Question:
As shown in the screenshot, my second textLabel and textField got push down
after I add the textarea on the left.
I want to keep my second textLabel and textField just underneath my first textLabel and textField while maintianing the TextLabal and textArea on the left. How can I achieve it?
I used formLayout.
'''
import javax.swing.JFrame;
import javax.swing.JLabel;
import javax.swing.JPanel;
import javax.swing.JTextArea;
import javax.swing.JTextField;
import com.jgoodies.forms.layout.CellConstraints;
import com.jgoodies.forms.layout.FormLayout;
@SuppressWarnings("serial")
public class UI extends JFrame {
private JPanel panel = new JPanel();
public UI() {
FormLayout layout = new FormLayout(
"right:pref, 3dlu, pref, 30dlu, pref", // columns
"p, 3dlu, p"); //rows
panel.setLayout(layout);
CellConstraints cc = new CellConstraints();
panel = new JPanel (layout);
panel.add (new JLabel ("textf1:"), cc.xy (1, 1));
panel.add (new JTextField (15), cc.xy (3, 1));
panel.add (new JLabel ("textf2:"), cc.xy (1, 3));
panel.add (new JTextField (15), cc.xy (3, 3));
panel.add (new JLabel ("TextL"), cc.xy (5, 1));
panel.add (new JTextArea (10, 10), cc.xy (5, 3));
add(panel);
setDefaultCloseOperation(JFrame.DISPOSE_ON_CLOSE);
pack();
setSize(1024,768);
setLocationRelativeTo(null);
//frame.setVisible(true);
setResizable(false);
}
public static void main(String args[]) {
java.awt.EventQueue.invokeLater(new Runnable() {
@Override
public void run() {
new UI().setVisible(true);
}
});
}
}
'''
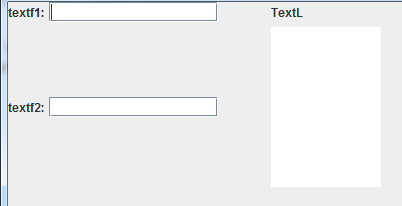
Answer: Add a <URL> value to the elements:
'''
panel.add(new JLabel("textf2:"), cc.xy(1, 3, CellConstraints.LEFT, CellConstraints.TOP));
panel.add(new JTextField(15), cc.xy(3, 3, CellConstraints.LEFT, CellConstraints.TOP));
'''